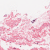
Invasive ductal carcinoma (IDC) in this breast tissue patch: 0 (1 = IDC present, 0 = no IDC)